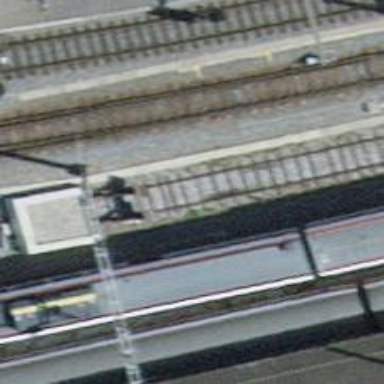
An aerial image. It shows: Railway buffer stop.